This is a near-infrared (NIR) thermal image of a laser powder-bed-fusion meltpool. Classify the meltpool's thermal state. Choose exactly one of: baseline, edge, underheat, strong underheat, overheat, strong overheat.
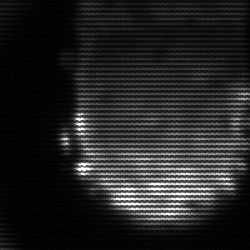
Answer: baseline